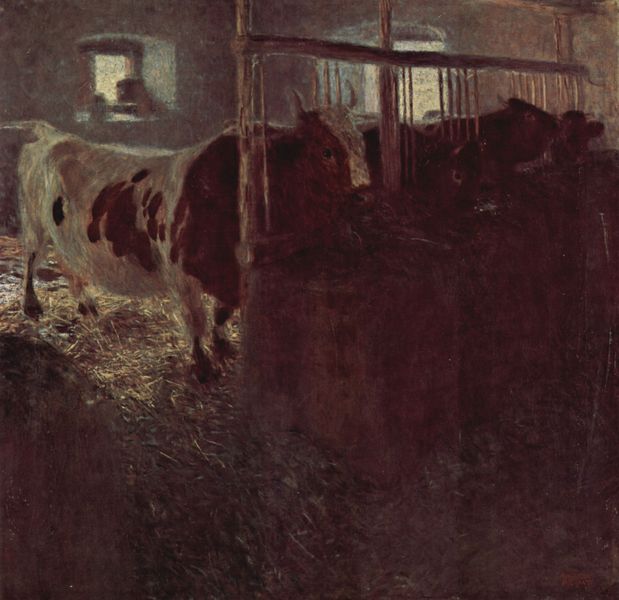
Titel: Kühe im Stall
Künstler: Gustav Klimt
Standort: Linz
Institution: Neue Galerie der Stadt Linz
Schlagwörter: dunkel, fuß, gemälde, schatten, weiß, braun, fenster, grau, hell, holz, licht, stroh, tür, gebäude, haus, rot, tier, tiere, bild, horn, innenraum, kühe, vieh, gitter, sonne, boden, auge, futter, realismus, innen, beine, blesse, fell, huf, hufe, topf, bein, füße, düster, bogen, heu, mauer, tag, kuh, landschaftsmalerei, bauernhof, hof, balken, menzel, gestell, schwanger, bauer, punkte, nische, offen, rinder, scheune, fütterung, photo, flecken, leibl, dunke, gefleckt, fressen, stall, landwirtschaft, halfter, trog, tränke, euter, fleckvieh, hörner, melken, gescheckt, kruppe, bulle, ochse, ochsen, stier, quadrat, quadratisch, kuhstall, stallung, futtertrog, abgrenzung, mist, gehege, fressend, viech, raufe, duster, trächtig, kauen, eingesperrt, frass, stal, fresen, 4, kuhstahl, kuhstal, schecken, verzehr